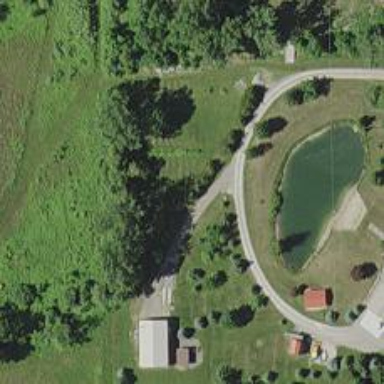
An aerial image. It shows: Driveway.